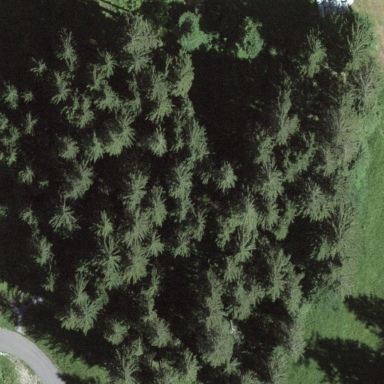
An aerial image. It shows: Serene woodland landscape.